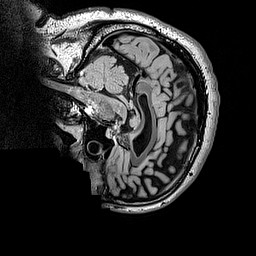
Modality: FLAIR
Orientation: sagittal
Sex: male
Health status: ill
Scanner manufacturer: siemens
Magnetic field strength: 3 T
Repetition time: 5 s
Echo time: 0.388 s